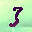
Label: 3